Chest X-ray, PA view. Patient: 50 years old, sex M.
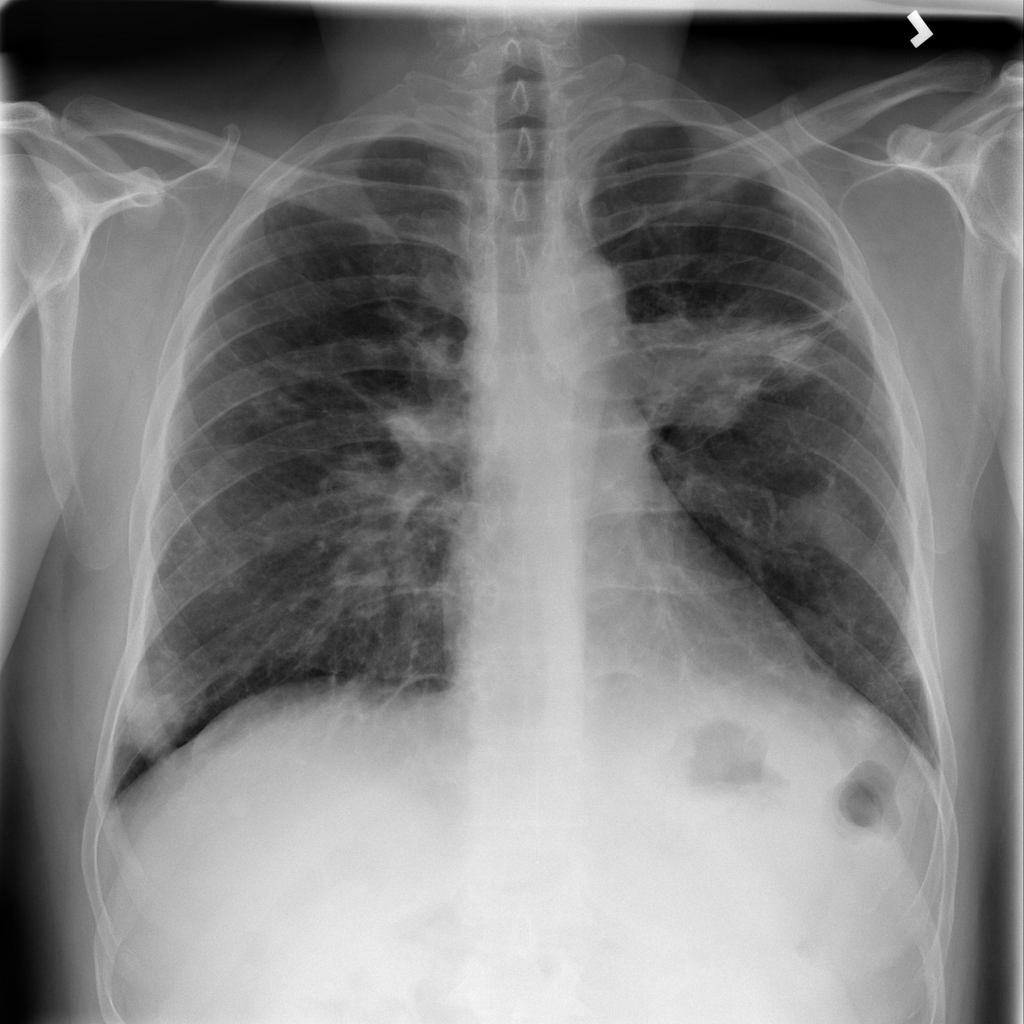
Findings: Nodule